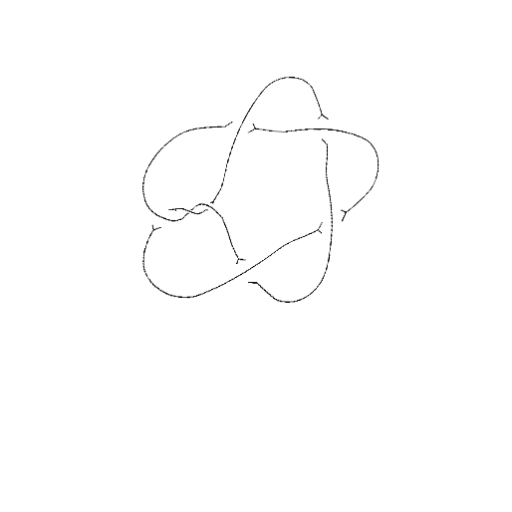
Crossing number: 7